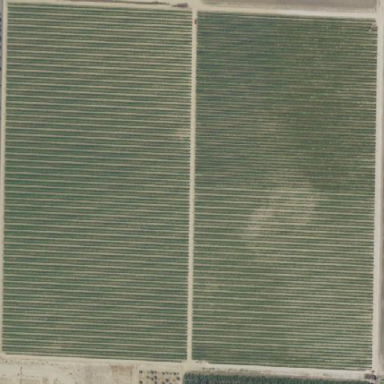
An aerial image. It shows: Vineyard growing grapes.